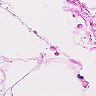
Metastatic tissue present: no